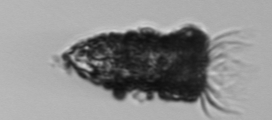
Label: Tintinnopsis